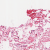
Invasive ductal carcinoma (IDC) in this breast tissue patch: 0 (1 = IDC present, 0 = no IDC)